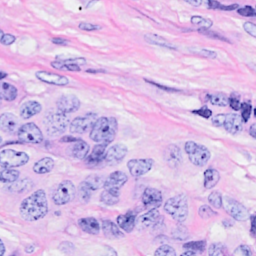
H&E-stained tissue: Breast